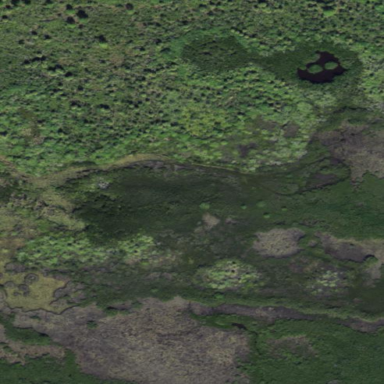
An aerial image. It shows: Marsh wetland.